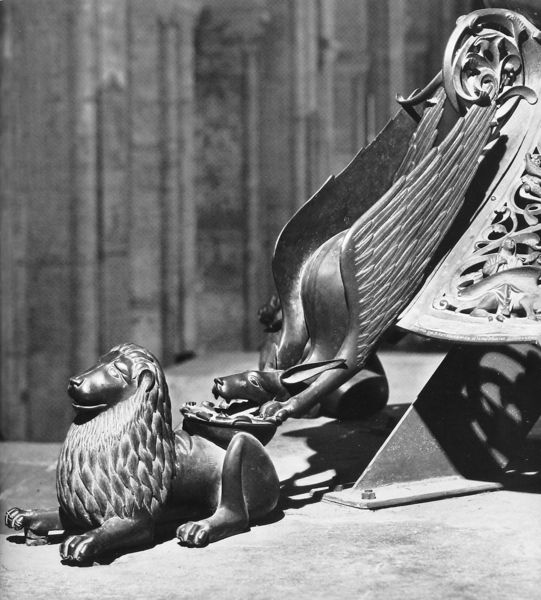
Titel: Siebenarmiger Leuchter
Standort: Braunschweig, Dom (EU - D - Nds)
Schlagwörter: blätter, dunkel, flügel, vogel, weiß, sitzen, schwarz, hund, tier, tiere, ornament, kirche, ohren, fliegen, hase, skulptur, statue, mähne, kauern, liegen, wagen, detail, metall, pfoten, bronze, poliert, foto, schwarz weiß, kathedrale, zähne, maul, blattwerk, struktur, greif, ständer, löwe, guss, stahl, ungeheuer, drache, schrauben, standbild, gegossen, fledermaus, statur, schraube